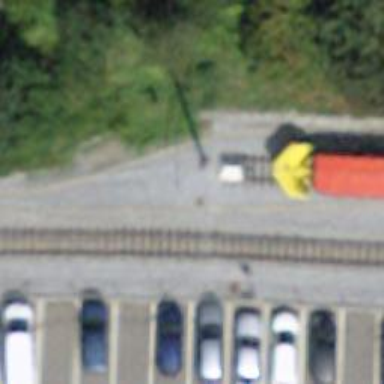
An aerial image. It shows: Railway buffer stop.